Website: ulta-beauty
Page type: account-selection
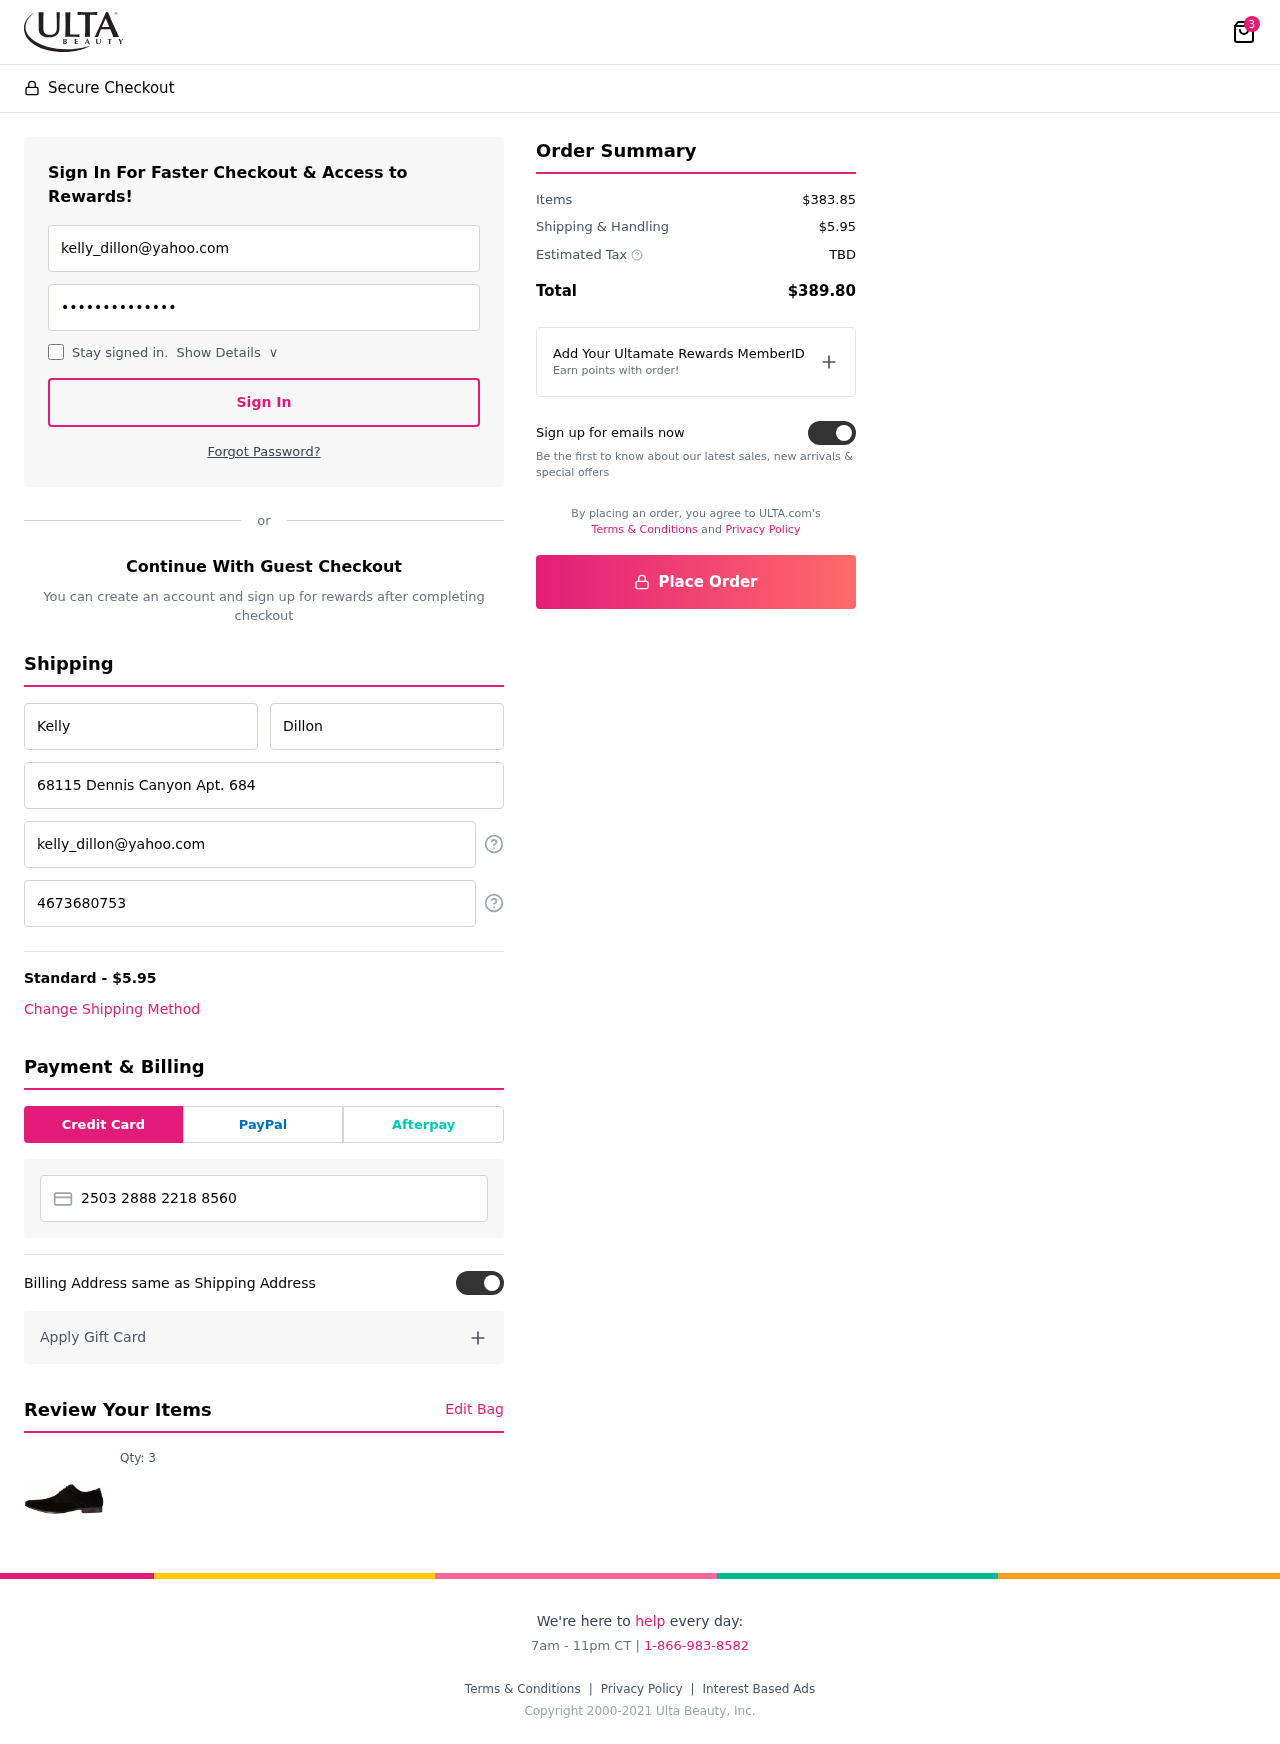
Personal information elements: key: PII_CARD_NUMBER
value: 2503 2888 2218 8560
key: PII_EMAIL
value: kelly_dillon@yahoo.com
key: PII_EMAIL2
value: kelly_dillon@yahoo.com
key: PII_FIRSTNAME
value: Kelly
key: PII_LASTNAME
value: Dillon
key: PII_PHONE
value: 4673680753
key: PII_STREET
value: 68115 Dennis Canyon Apt. 684
Product elements: key: PRODUCT1_QUANTITY
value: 3
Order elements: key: ORDER_NUM_ITEMS
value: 3
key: ORDER_SHIPPING_COST
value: $5.95
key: ORDER_SUBTOTAL
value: $383.85
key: ORDER_TAX
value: TBD
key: ORDER_TOTAL
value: $389.80